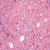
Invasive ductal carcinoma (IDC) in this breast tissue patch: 1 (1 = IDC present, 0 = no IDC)